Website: home-depot
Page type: customer-info-address
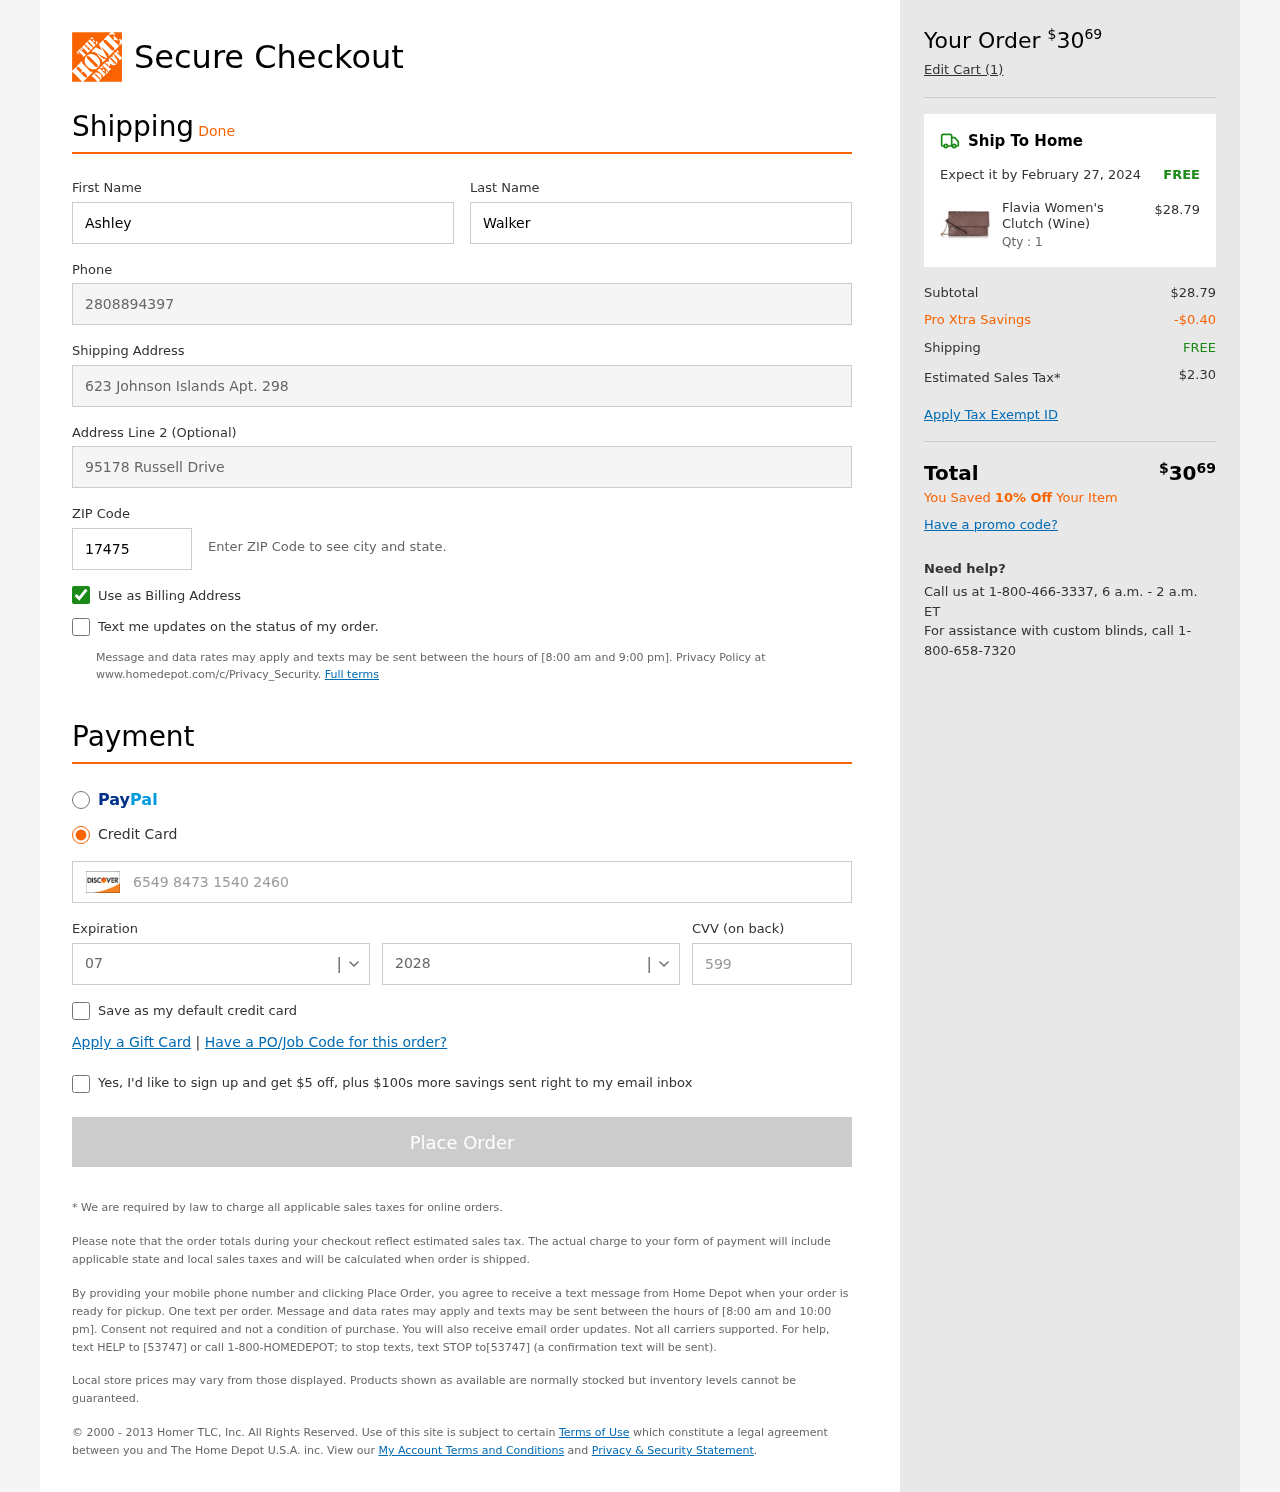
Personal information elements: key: PII_CARD_CVV
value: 599
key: PII_CARD_EXPIRY_MONTH
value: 07
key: PII_CARD_EXPIRY_YEAR
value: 28
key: PII_CARD_NUMBER
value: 6549 8473 1540 2460
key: PII_FIRSTNAME
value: Ashley
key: PII_LASTNAME
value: Walker
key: PII_PHONE
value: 2808894397
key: PII_POSTCODE
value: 17475
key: PII_STREET
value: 623 Johnson Islands Apt. 298
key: PII_STREET2
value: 95178 Russell Drive
Product elements: key: PRODUCT1_NAME
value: Flavia Women's Clutch (Wine)
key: PRODUCT1_PRICE
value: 28.79
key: PRODUCT1_QUANTITY
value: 1
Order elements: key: ORDER_TOTAL
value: $3069
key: ORDER_NUM_ITEMS
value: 1
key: ORDER_DELIVERY_DATE
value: February 27, 2024
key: ORDER_SHIPPING_COST
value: FREE
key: ORDER_SUBTOTAL
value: $28.79
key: ORDER_DISCOUNT
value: -$0.40
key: ORDER_SHIPPING_COST2
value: FREE
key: ORDER_TAX
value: $2.30
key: ORDER_TOTAL2
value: $3069
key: ORDER_SAVINGS_MESSAGE
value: You Saved 10% Off Your Item